Field crop: tomato
Growth stage: 2
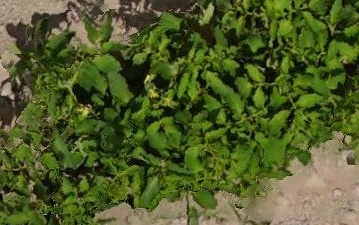
Species: tomato